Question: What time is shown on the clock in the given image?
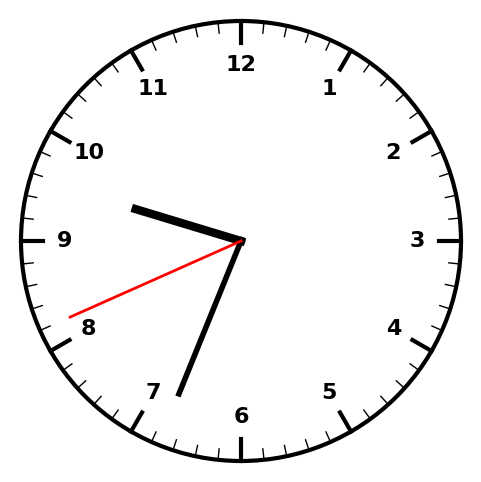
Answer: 09:33:41